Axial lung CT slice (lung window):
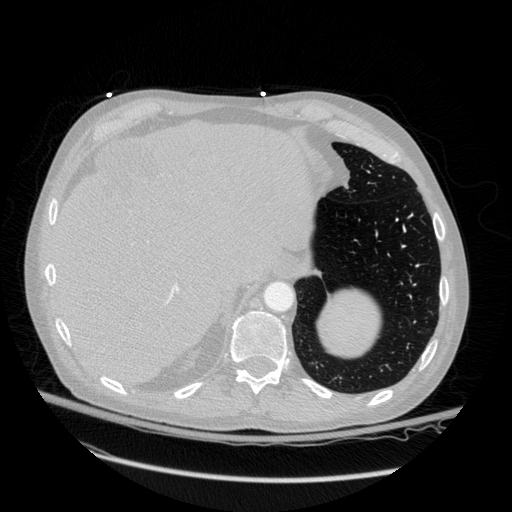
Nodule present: no